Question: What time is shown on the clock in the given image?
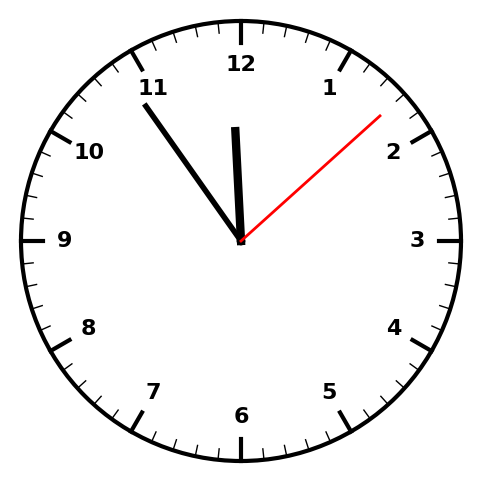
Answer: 11:54:08